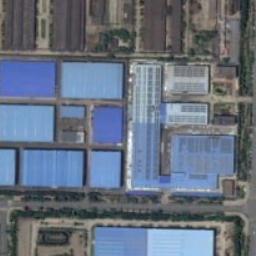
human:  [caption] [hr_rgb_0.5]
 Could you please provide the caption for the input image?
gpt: The industrial area has some neatly arranged blue workshops .

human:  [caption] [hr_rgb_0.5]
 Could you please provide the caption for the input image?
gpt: Neatly planned factories and roads in an industrial area with green belts .

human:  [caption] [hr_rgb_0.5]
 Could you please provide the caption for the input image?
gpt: Numerous houses of different shapes are in the industrial area .

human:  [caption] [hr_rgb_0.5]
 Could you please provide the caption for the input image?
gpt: There are many buildings of different sizes in the industrial area .

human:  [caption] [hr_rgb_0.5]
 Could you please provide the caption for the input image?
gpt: There are some blue buildings on the industrial area .